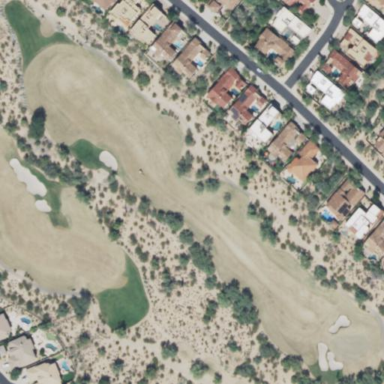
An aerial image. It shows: Rough area on grassy golf course.